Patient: sex F, age 67
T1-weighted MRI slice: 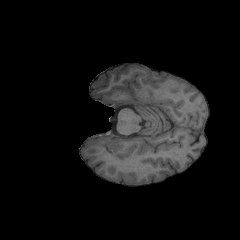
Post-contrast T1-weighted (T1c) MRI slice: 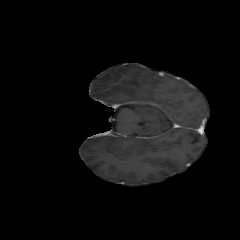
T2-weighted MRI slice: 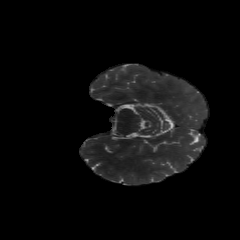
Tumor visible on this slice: no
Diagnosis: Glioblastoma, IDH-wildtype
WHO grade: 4